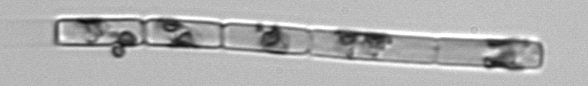
Label: Guinardia_delicatula